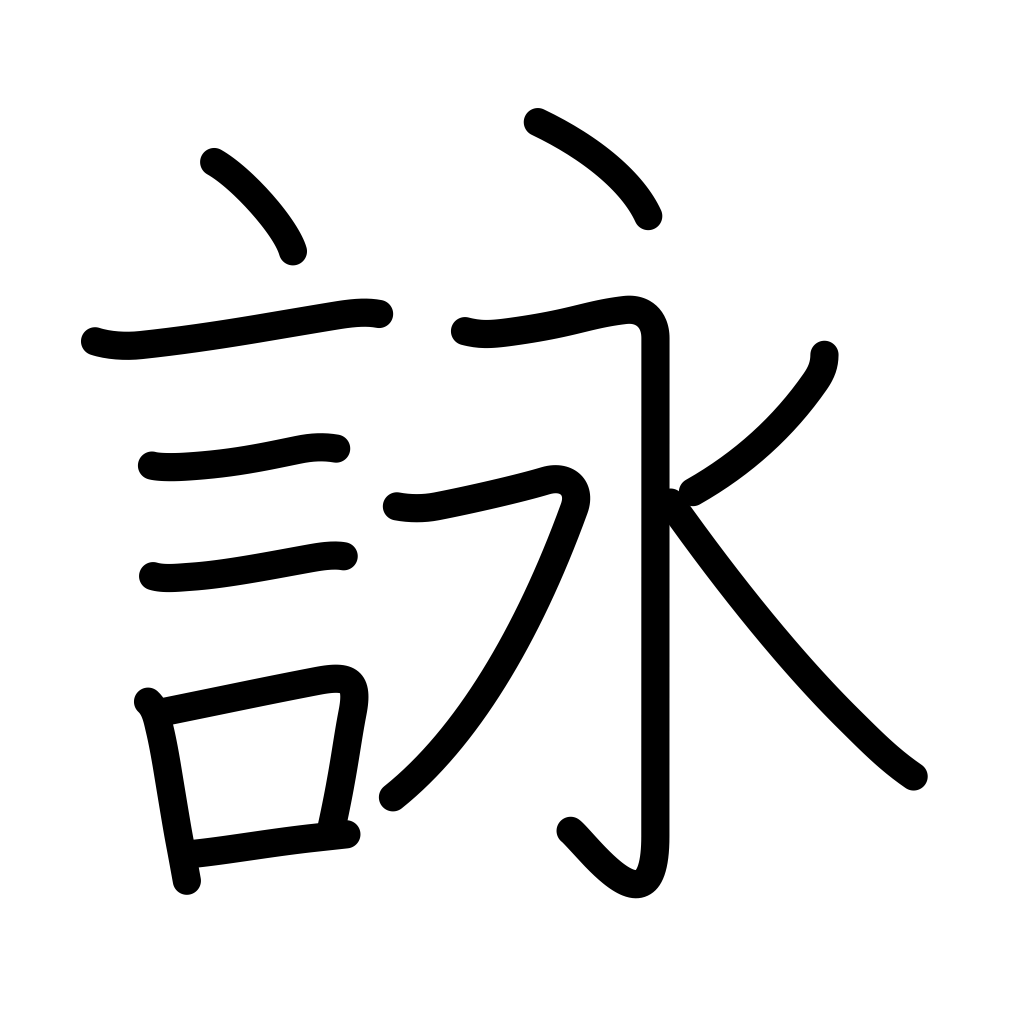
Meaning: recitation, poem, song, composing